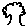
Label: tree